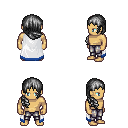
a pixel art fantasy rpg character, male body template, human, tanned skin, white trimmed cape, metal pants, gray right-swept hairstyle, four views (front, back, left, right), 2x2 character sprite sheet, small pixel art, hard edges, no anti-aliasing